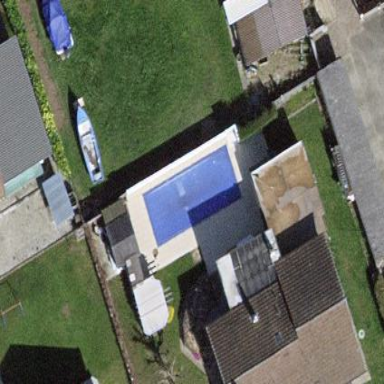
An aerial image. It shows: Outdoor swimming pool on leisure land.